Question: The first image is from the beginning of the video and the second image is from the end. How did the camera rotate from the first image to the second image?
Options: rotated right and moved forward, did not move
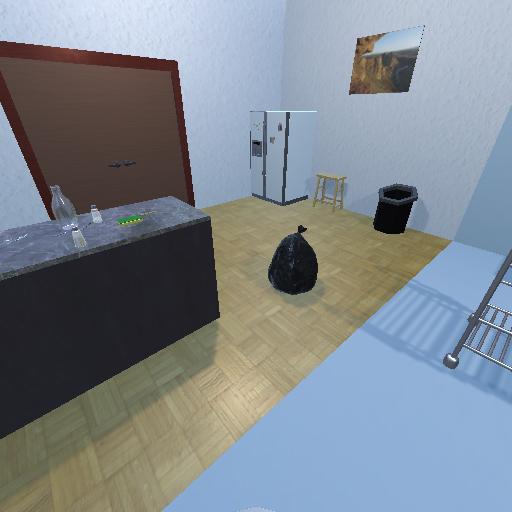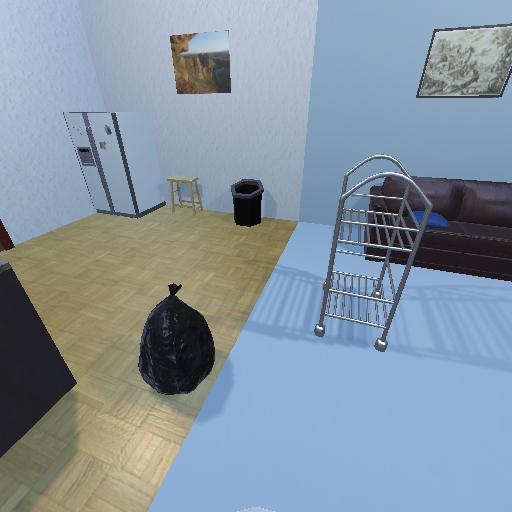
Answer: rotated right and moved forward